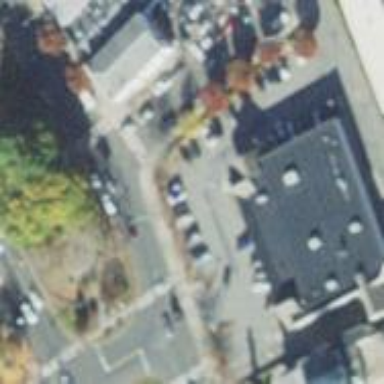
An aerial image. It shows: Building.